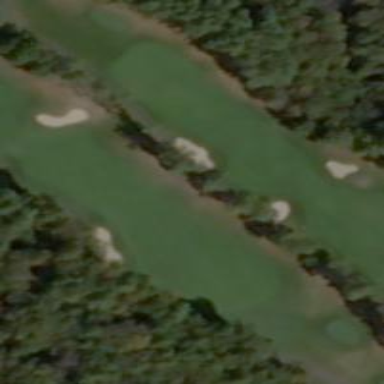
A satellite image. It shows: Area of rough grass used for golf.